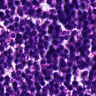
Metastatic tissue present: no